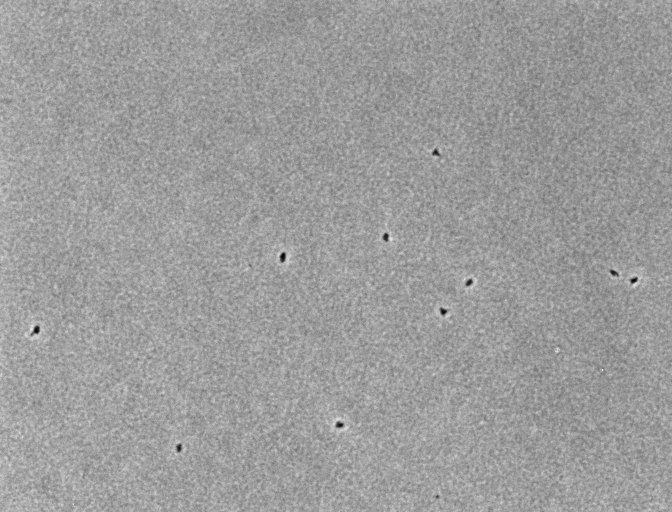
Phase contrast microscopy, 20x objective, 3 h incubation